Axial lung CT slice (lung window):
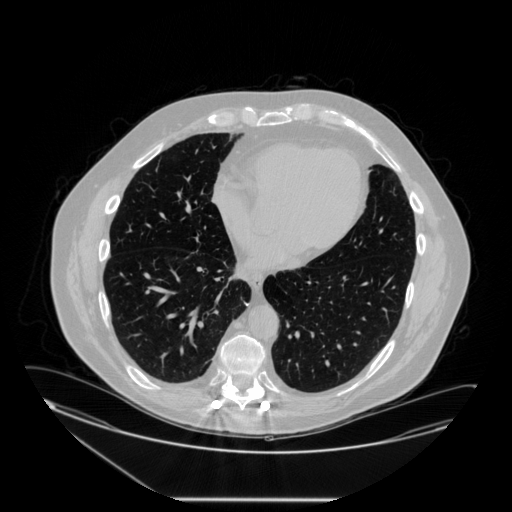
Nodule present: no